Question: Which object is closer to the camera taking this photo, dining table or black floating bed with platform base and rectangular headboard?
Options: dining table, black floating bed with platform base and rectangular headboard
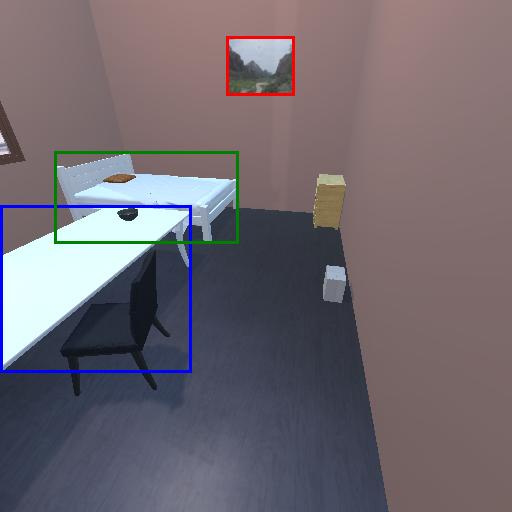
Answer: dining table